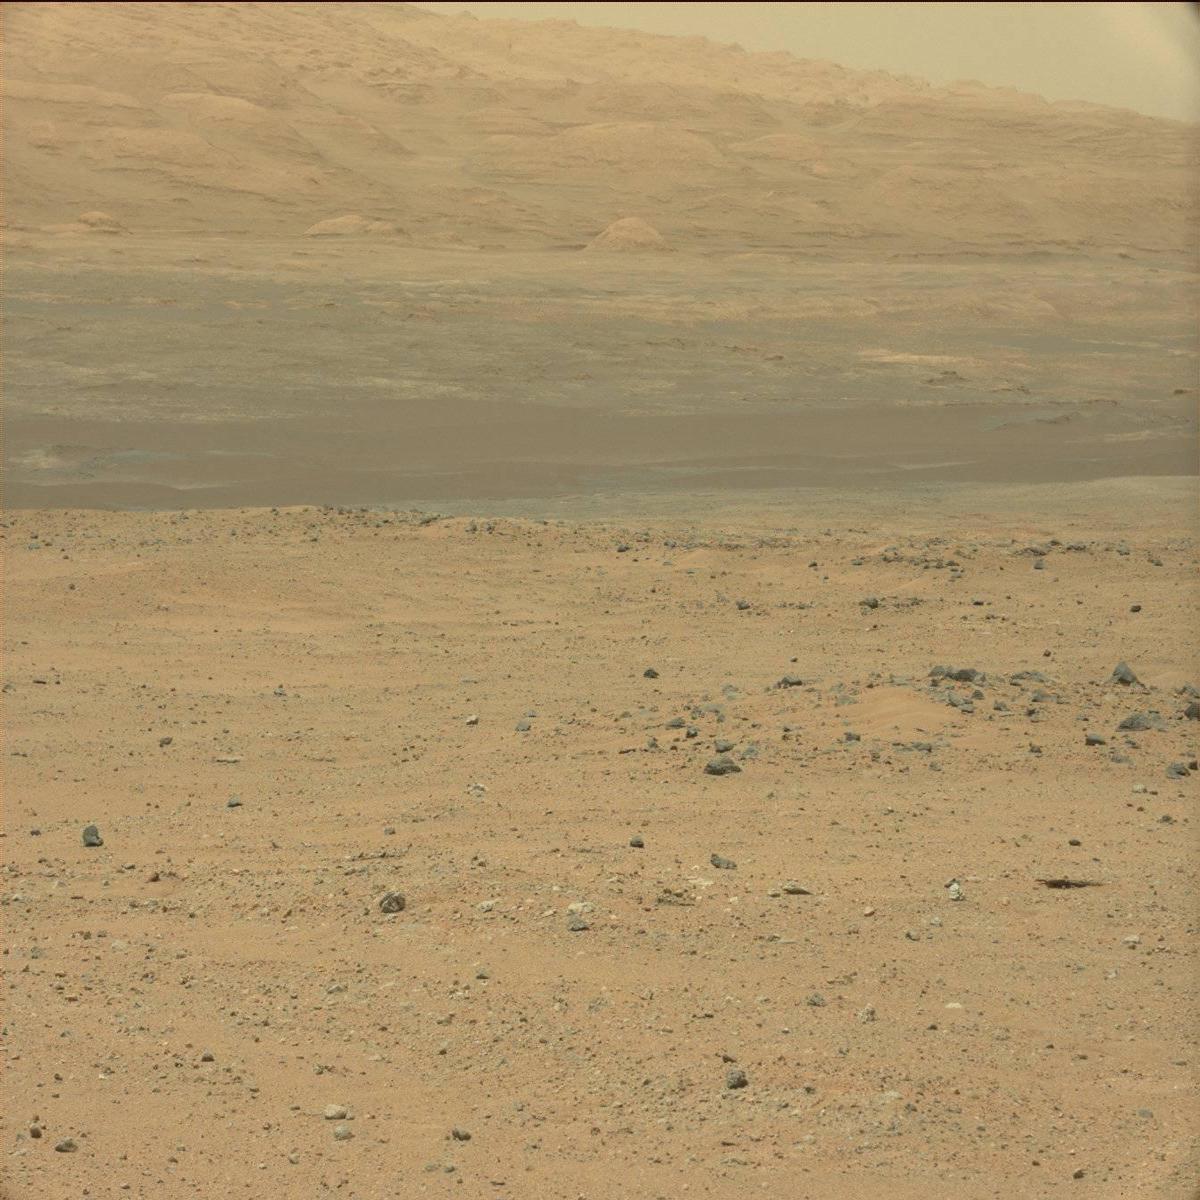
Terrain classes present: Bedrock, Ridge, Rock, Sand / Soil, Sky